Milling tool wear sample.
Tool blade image: 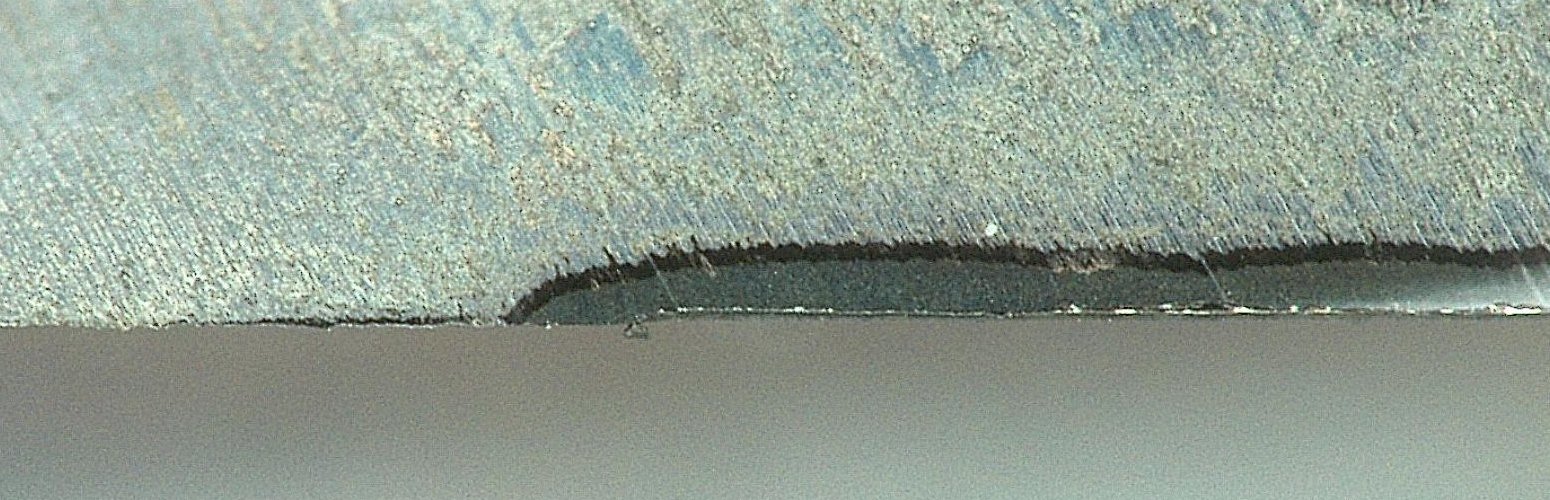
Chip image: 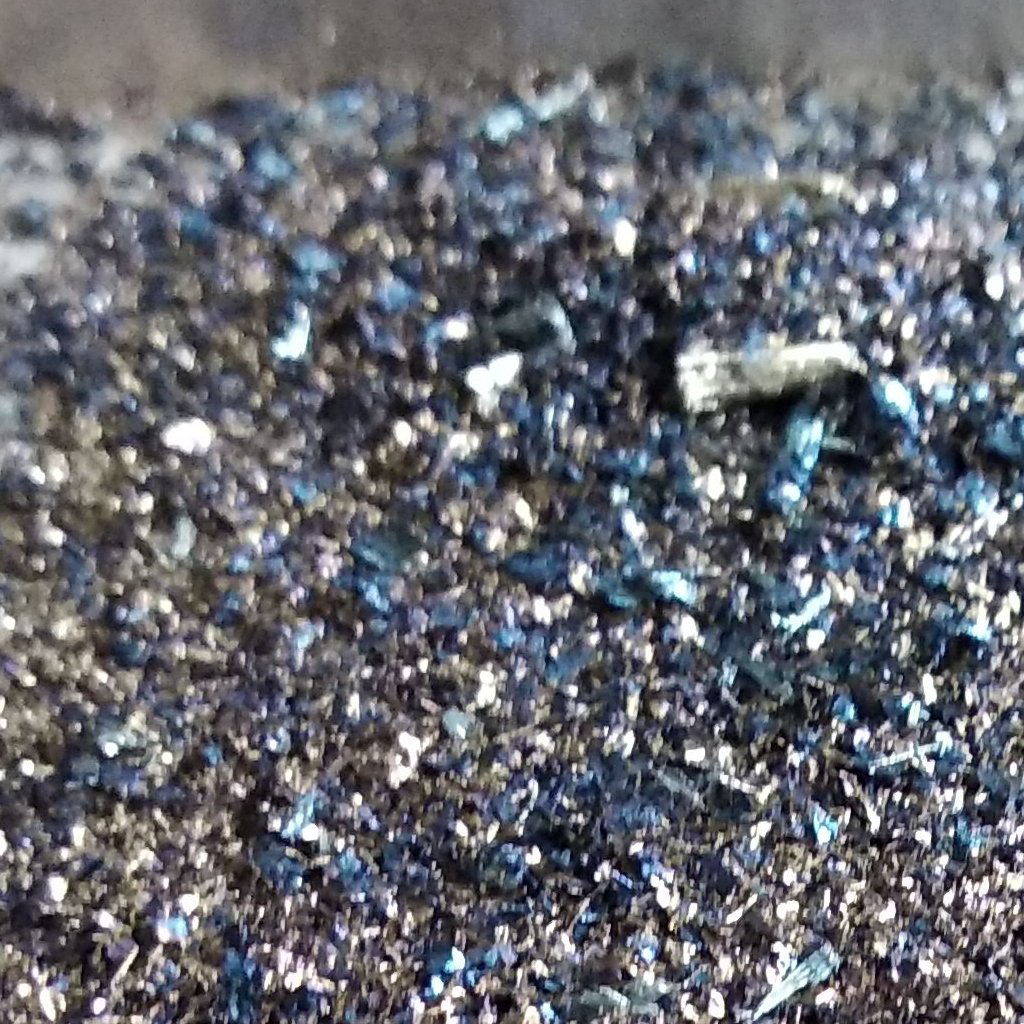
Workpiece image: 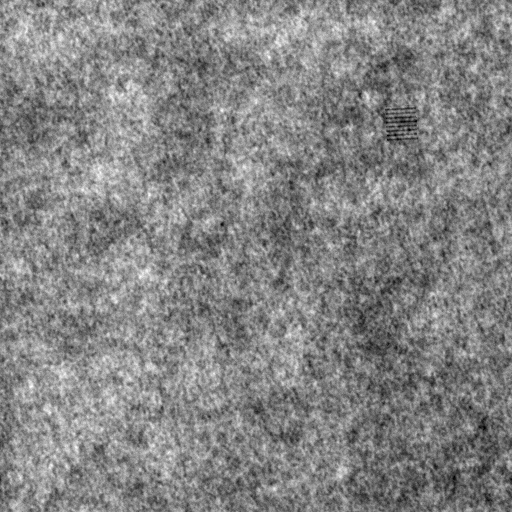
Tool wear state: dulled
Gaps: 71.59
Flank wear: 150.47
Overhang: 27.73
Force-signal Mel-spectrograms (X, Y, Z axes): 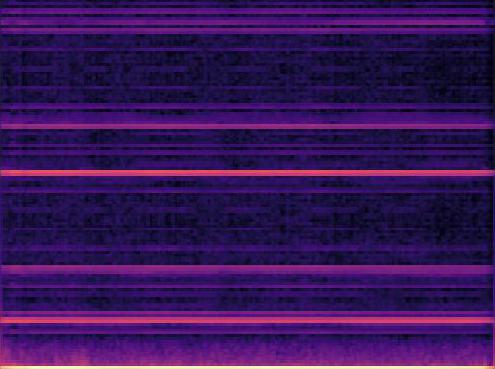 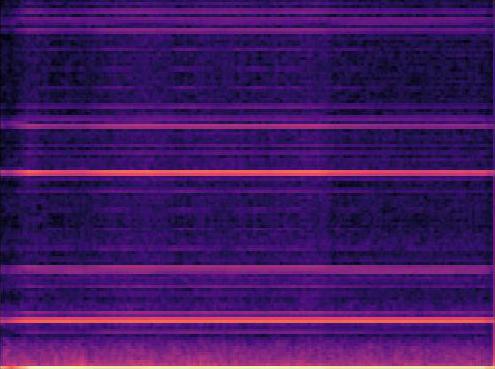 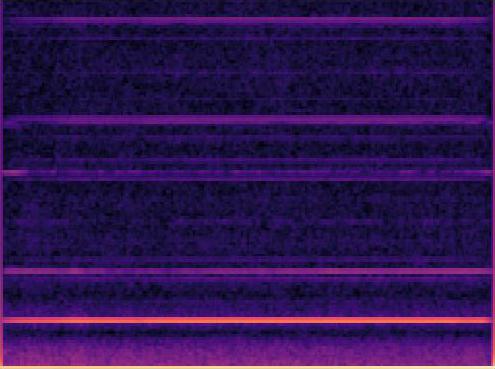
Force-signal scalograms (X, Y, Z axes): 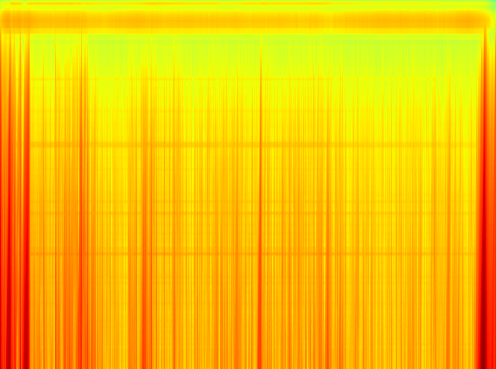 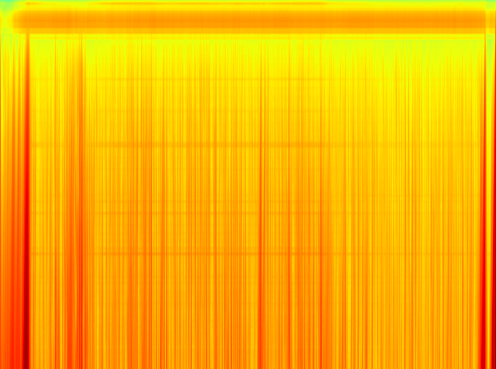 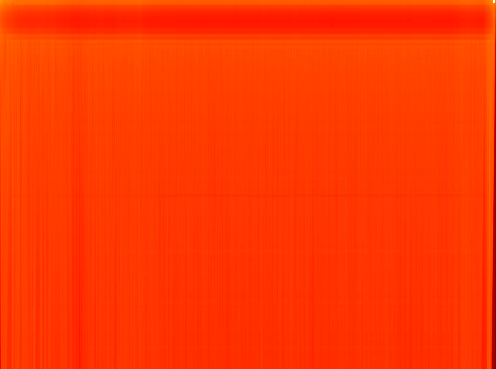
Force phase: accelerated_severe_wear